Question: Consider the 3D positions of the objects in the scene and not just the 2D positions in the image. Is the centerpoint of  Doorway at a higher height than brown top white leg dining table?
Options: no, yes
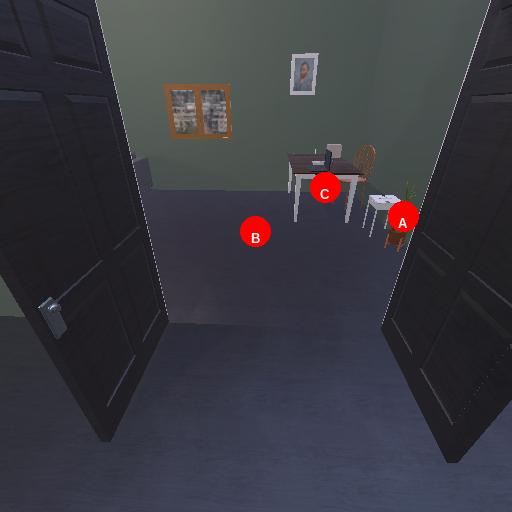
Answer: no